Field crop: tomato
Growth stage: 1
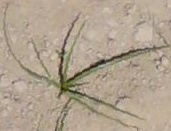
Species: cyperus